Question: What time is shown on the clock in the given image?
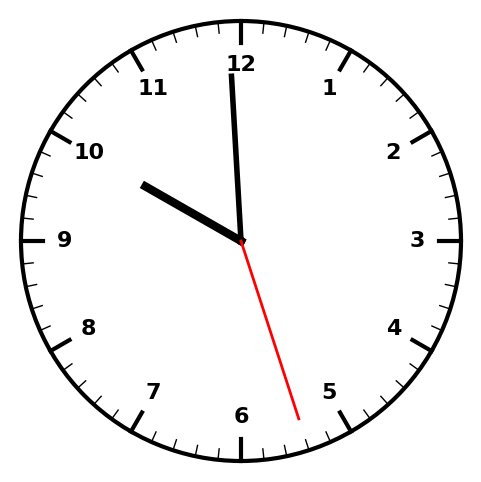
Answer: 09:59:27